Interaction volume radius: 10 \u00c5
Interaction volume height: 20 \u00c5
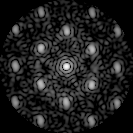
Disorder parameter: 0.4039